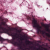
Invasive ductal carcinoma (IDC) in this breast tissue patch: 0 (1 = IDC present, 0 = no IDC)